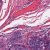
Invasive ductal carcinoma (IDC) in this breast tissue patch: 0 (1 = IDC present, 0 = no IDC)